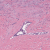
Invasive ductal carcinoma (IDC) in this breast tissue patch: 1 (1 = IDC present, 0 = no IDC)